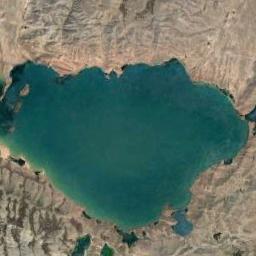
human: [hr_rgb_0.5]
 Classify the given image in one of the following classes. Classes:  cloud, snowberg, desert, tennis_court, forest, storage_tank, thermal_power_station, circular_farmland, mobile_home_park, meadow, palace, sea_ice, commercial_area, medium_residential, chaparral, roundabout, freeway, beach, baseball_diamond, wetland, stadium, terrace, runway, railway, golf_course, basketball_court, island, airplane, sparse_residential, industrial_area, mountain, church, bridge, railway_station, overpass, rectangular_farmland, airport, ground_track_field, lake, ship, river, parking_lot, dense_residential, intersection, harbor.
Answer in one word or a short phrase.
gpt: lake